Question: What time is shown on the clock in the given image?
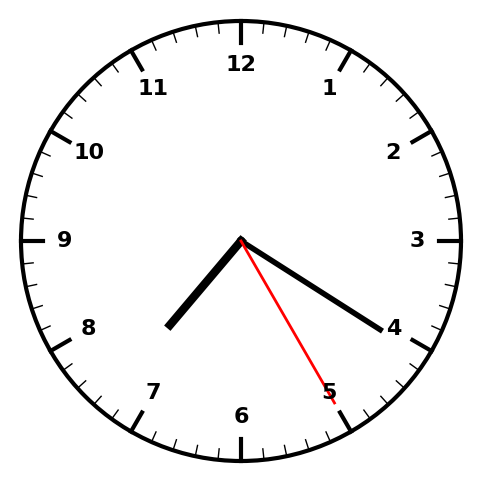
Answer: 07:20:25